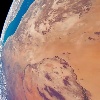
Label: land